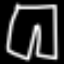
Label: pants